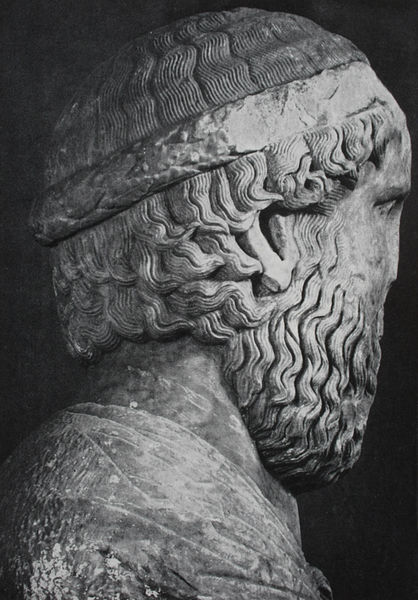
Titel: Die sogenannte Vinea-Büste (Pier delle Vigne) - Skulptur für die Brückentoranlage von Capua
Standort: Capua
Institution: Museo Campano
Schlagwörter: kopf, mann, schatten, umhang, weiß, menschen, frisur, grau, haar, licht, marmor, mund, nase, ohr, profil, rücken, schwarz, stirn, blick, alt, bart, kappe, mütze, augen, band, falten, gesicht, haarschmuck, kragen, stein, stirnband, vollbart, hals, portrait, flach, auge, figur, gewand, haare, mantel, diadem, haarreif, locken, rechts, renaissance, schulter, schultern, skulptur, statue, kopfbedeckung, wellen, düster, italien, haarband, nacken, rand, detail, hutband, büste, bildhauerei, plastik, wange, ring, foto, fotografie, photographie, bad, rückseite, symmetrisch, schwarzweiss, seite, kranz, lorbeerkranz, ohrmuschel, rom, photo, wellig, halbprofil, antik, griechisch, mittelalter, griechenland, reif, david, kopfschmuck, aufnahme, mittelalterlich, platt, römisch, klassisch, skupltur, uffizien, markus, jude, verlorenes profil, beschädigt, kopfband, persisch, archaisch, ugen, platon, brückentoranlage, capua, #locken, haarschnuck